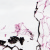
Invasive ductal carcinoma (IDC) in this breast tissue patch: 0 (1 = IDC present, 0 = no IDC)